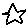
Label: star